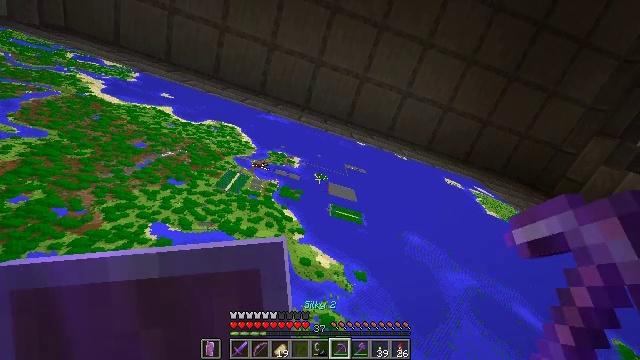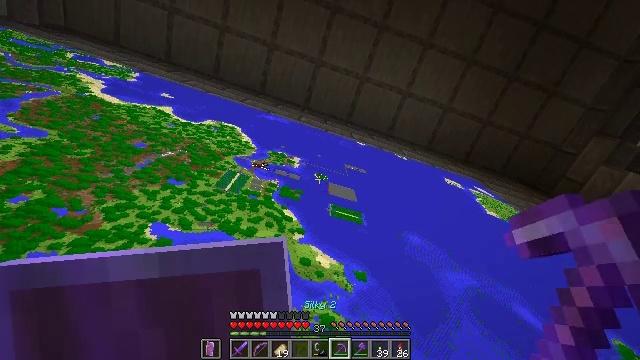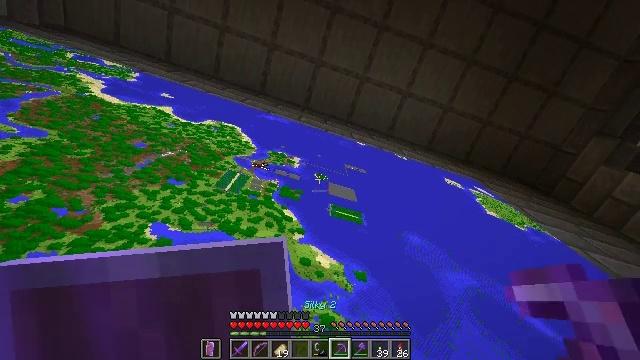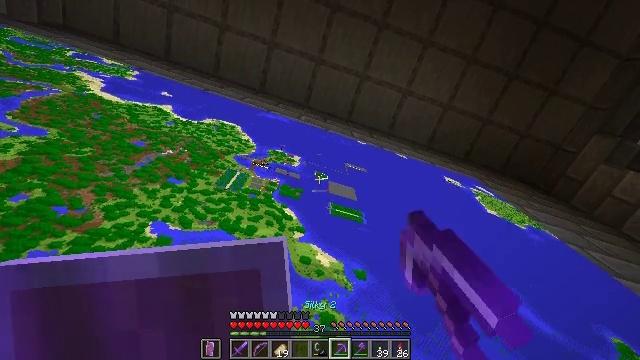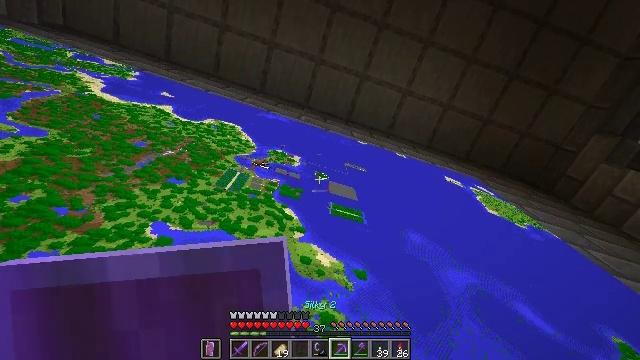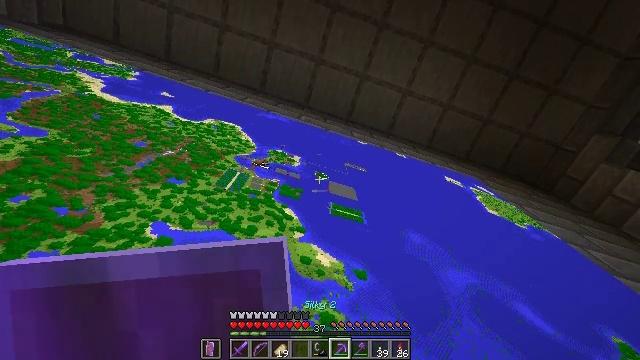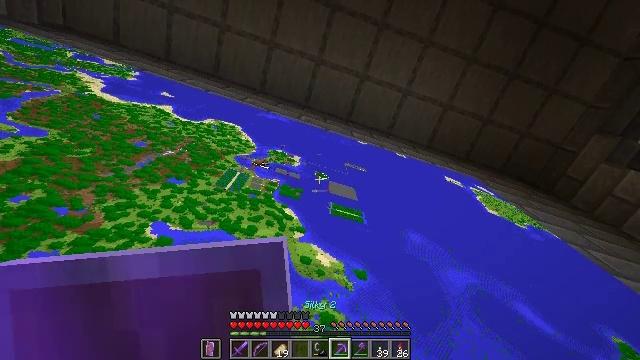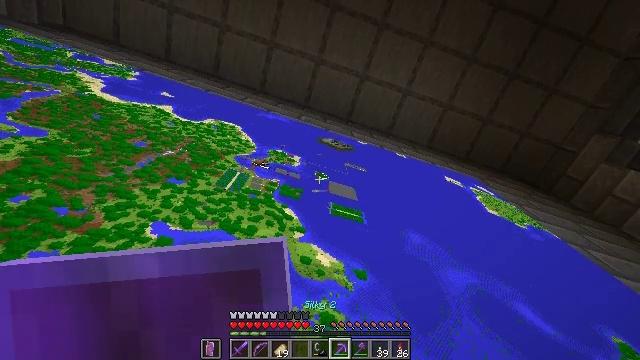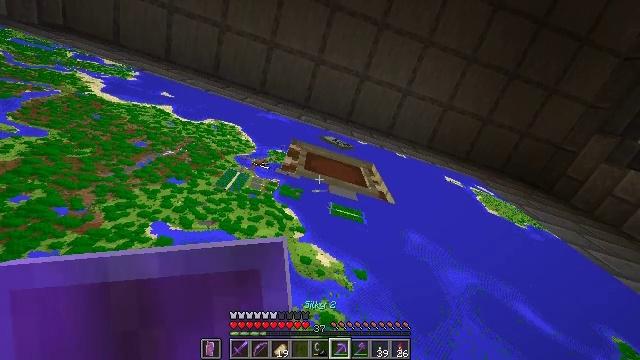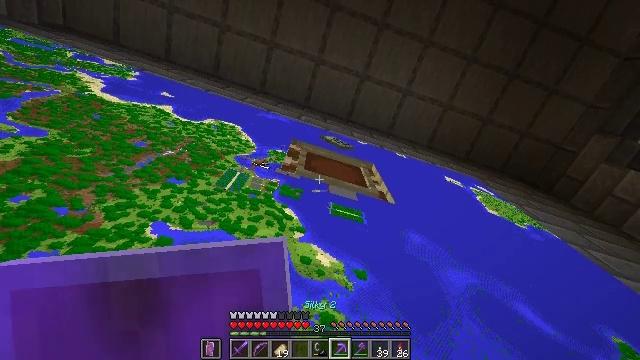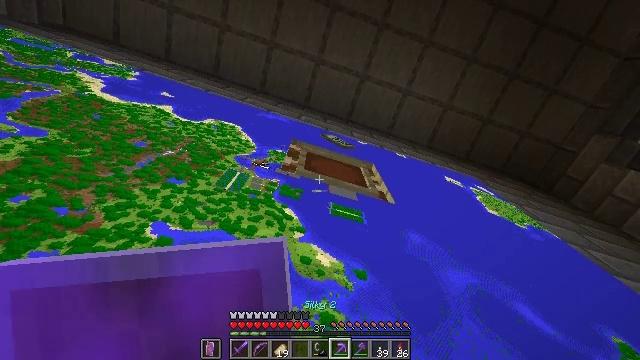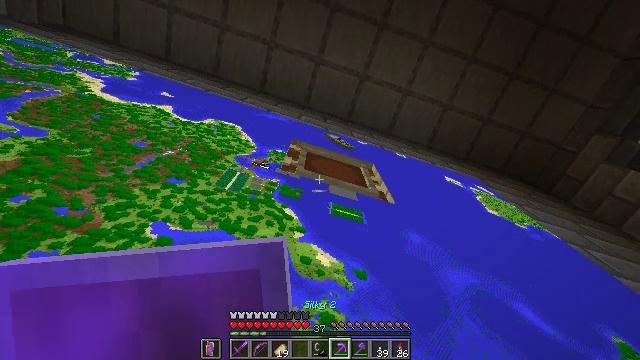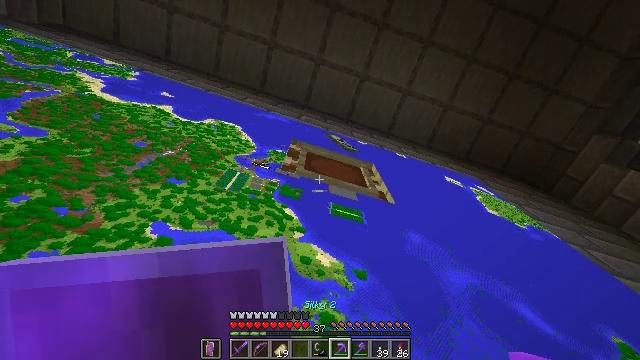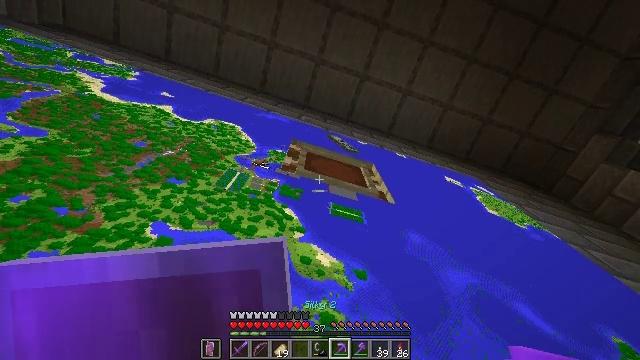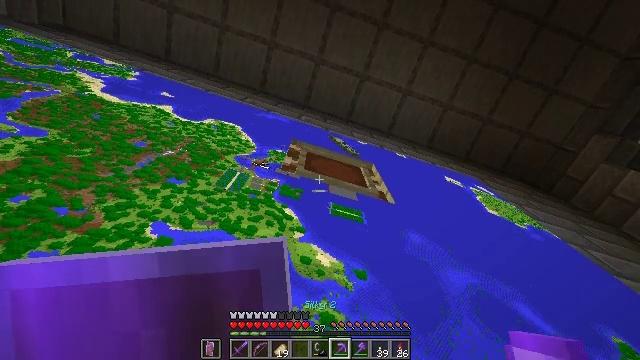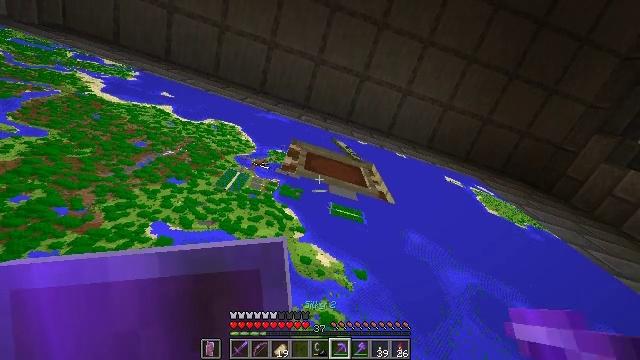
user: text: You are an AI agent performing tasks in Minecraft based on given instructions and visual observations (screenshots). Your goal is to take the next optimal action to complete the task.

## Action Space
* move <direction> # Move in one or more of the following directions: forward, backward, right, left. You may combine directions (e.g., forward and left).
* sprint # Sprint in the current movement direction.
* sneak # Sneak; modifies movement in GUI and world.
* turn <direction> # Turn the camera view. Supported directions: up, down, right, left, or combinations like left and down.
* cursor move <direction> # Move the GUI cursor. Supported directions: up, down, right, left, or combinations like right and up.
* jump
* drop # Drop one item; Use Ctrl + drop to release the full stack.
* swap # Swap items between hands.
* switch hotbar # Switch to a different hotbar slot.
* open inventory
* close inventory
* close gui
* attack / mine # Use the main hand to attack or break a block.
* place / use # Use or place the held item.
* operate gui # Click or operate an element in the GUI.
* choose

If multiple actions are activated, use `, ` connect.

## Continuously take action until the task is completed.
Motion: motion action
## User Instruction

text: Interact with the crafting table to make a filled map.
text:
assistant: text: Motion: no_op
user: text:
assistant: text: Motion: attack / mine
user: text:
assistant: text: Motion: attack / mine
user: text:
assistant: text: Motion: attack / mine
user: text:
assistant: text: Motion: no_op
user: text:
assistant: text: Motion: no_op
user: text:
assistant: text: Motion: no_op
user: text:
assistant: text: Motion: no_op
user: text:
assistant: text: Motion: no_op
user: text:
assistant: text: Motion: no_op
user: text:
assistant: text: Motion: no_op
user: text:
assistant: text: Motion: no_op
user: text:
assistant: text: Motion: no_op
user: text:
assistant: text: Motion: no_op
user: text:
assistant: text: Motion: no_op
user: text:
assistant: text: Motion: no_op
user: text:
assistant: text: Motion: no_op
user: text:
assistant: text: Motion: no_op
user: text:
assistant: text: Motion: no_op
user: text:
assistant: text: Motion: no_op
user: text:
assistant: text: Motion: no_op
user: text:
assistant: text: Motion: no_op
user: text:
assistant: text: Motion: no_op
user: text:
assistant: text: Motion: no_op
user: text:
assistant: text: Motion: no_op
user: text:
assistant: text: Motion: no_op
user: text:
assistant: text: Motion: no_op
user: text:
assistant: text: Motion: no_op
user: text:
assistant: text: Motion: no_op
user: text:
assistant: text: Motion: no_op